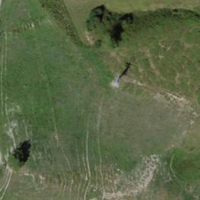
EUNIS habitat code: 26
Species observed at this site:
Cirsium arvense